Field crop: maize
Growth stage: 2
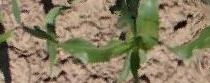
Species: maize